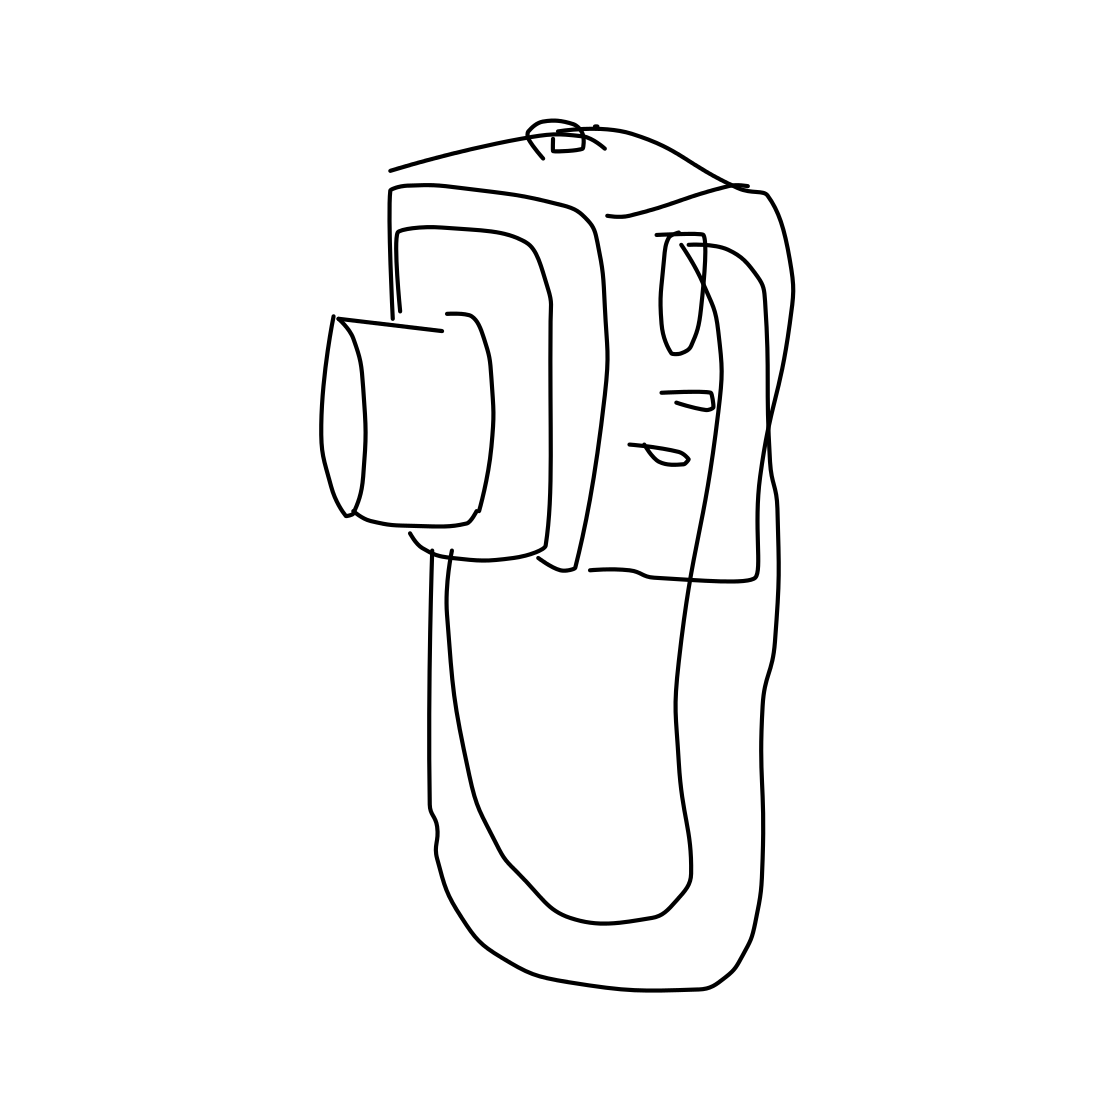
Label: camera